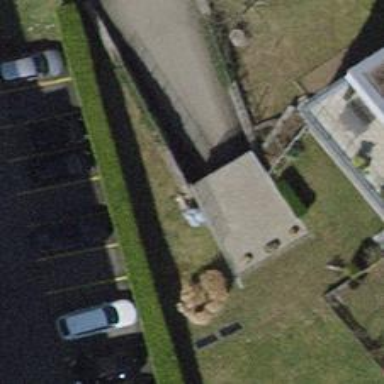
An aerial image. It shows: Parking entrance.